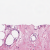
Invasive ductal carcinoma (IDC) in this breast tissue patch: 0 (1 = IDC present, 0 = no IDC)